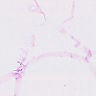
Metastatic tissue present: no